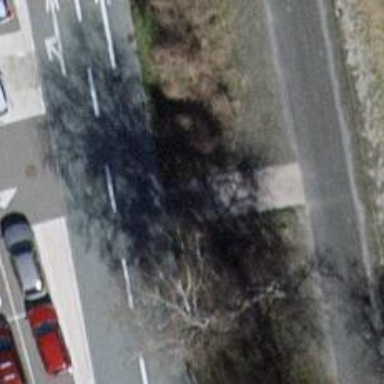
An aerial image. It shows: Bollard.